Question: tried to re-declare an arrow function-- (Check code)

Why is it giving error when 'var' can be redeclared.
I made an arrow function using 'var' then tried re-declaring it using 'let' as 'var' can be redeclared. But why is it giving error?
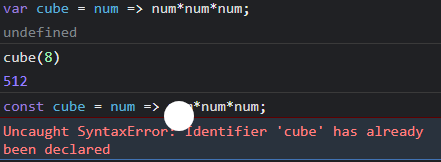
Answer: If you declare a variable with 'var', you can redeclare a variable with 'var' as many times as you like, but it will error if you redeclare with 'let' or 'const'. With 'let' and 'const', you can only declare a variable one.
What you probably meant to do is reassign the variable, which you can do as many times as you want with 'var' or 'let', just don't add 'var' or 'let' again.
### Redeclaring
'''
// valid, but not advised
var cube = (num) => num * num * num;
var cube = (num) => num * num * num;
'''
'''
// invalid
var cube = (num) => num * num * num;
let cube = (num) => num * num * num;
'''
'''
// invalid
var cube = (num) => num * num * num;
const cube = (num) => num * num * num;
'''
### Reassigning
'''
// valid
var cube = (num) => num * num * num;
cube = (num) => num * num * num;
'''
'''
// valid
let cube = (num) => num * num * num;
cube = (num) => num * num * num;
'''
'''
// invalid - can't change a const
const cube = (num) => num * num * num;
cube = (num) => num * num * num;
'''